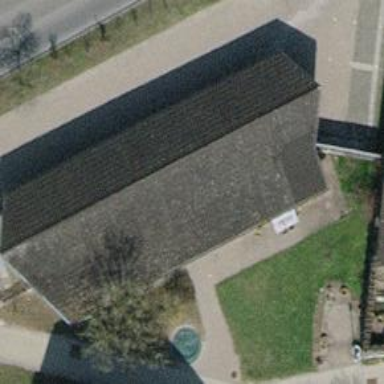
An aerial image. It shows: Group of garages.